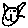
Label: cat